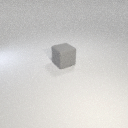
large gray rubber cube